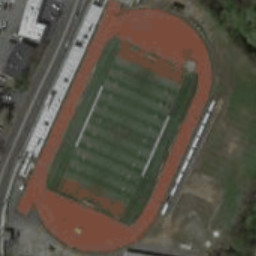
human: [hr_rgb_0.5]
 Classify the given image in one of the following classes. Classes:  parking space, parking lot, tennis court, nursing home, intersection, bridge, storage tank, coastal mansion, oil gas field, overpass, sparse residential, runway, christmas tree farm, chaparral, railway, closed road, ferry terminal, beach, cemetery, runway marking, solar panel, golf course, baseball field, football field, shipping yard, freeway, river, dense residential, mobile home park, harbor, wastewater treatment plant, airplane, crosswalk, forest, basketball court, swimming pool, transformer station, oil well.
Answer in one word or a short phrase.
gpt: football field